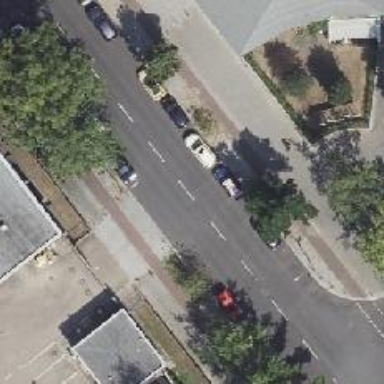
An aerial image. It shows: Tertiary road with asphalt surface. There is separate sidewalk and cycle track. The parking lane on both sides has parallel orientation.